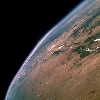
Label: land